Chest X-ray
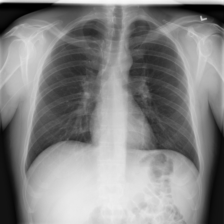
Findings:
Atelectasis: negative
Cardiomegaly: negative
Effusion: negative
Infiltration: negative
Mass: negative
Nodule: negative
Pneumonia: negative
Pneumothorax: negative
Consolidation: negative
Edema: negative
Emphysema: negative
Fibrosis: negative
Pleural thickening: negative
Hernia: negative